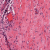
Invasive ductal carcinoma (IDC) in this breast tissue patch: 0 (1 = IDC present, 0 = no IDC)